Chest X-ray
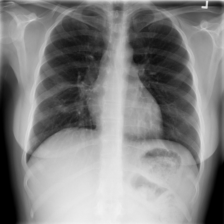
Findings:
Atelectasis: negative
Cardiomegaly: negative
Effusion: negative
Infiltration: negative
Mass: negative
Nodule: positive
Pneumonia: negative
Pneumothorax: negative
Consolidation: negative
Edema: negative
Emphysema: negative
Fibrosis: negative
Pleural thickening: negative
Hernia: negative